Field crop: tomato
Growth stage: 2
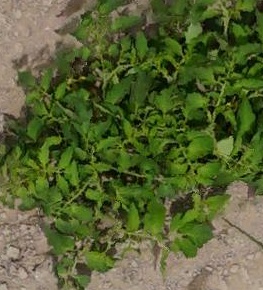
Species: tomato